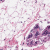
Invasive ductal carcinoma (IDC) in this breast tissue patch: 0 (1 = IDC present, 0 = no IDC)